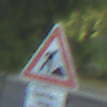
Verkehrszeichen: Arbeitsstelle
Zusatzzeichen unten: HinweiseAufGefahrenDurchVerbaleAngabe6
Umgebung: Outdoor, Suburban
Tageszeit: SunriseSunset
Wetter: PartlyCloudy
Licht: Natural
Jahreszeit: NotSpecified
Kontrast: MediumContrast